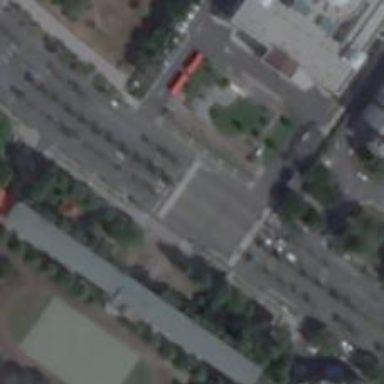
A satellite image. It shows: Marked crossing on the road.